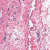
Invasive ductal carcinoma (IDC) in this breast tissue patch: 0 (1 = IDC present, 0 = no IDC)